高二 · 代数
如图, 函数 $y=f(x)$ 的图象在点 $\mathrm{P}$ 处的切线方程是 $y=-x+8$, 则 $f(5)+f^{\prime}(5)=$

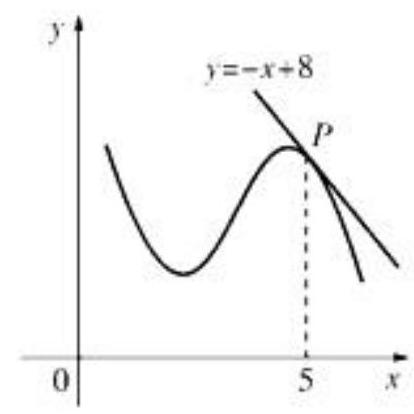
答案: 2
解析: 答案:2
 【解析】 $\because$ 函数 $y=f(x)$ 的图象在点 $\mathrm{P}$ 处的切线方程是 $y=-x+8$,

$\therefore f^{\prime}(5)=-1, f(5)=-5+8=3 \therefore f(5)+f^{\prime}(5)=3-1=2$. 故答案为: 2 .